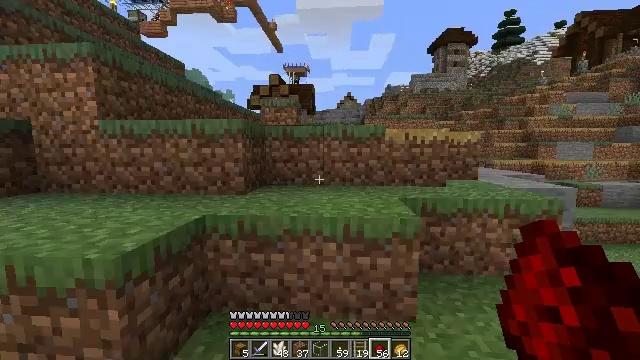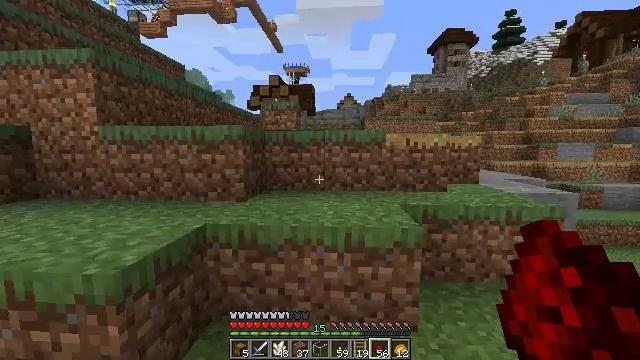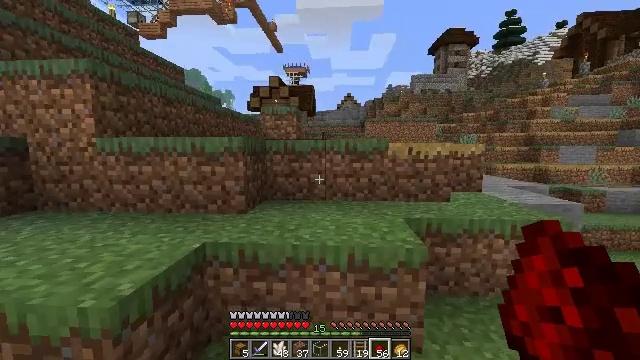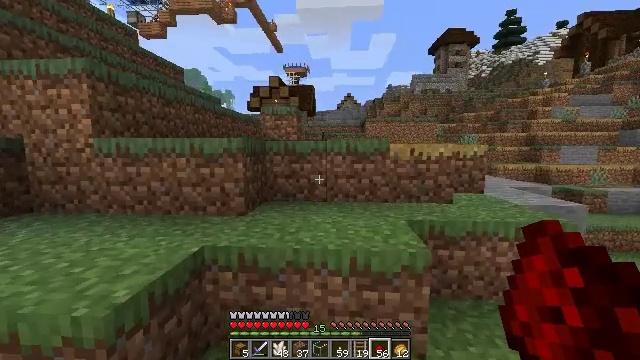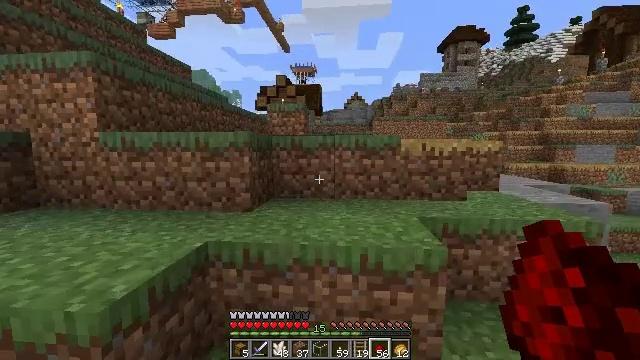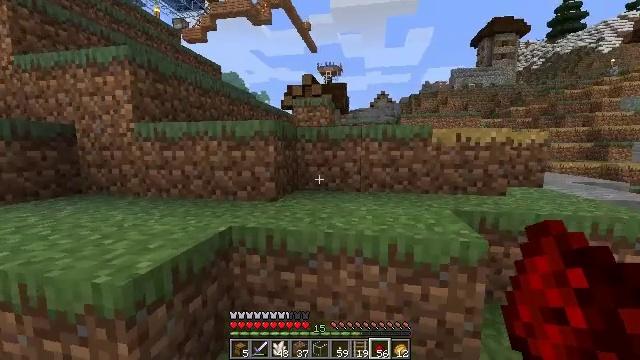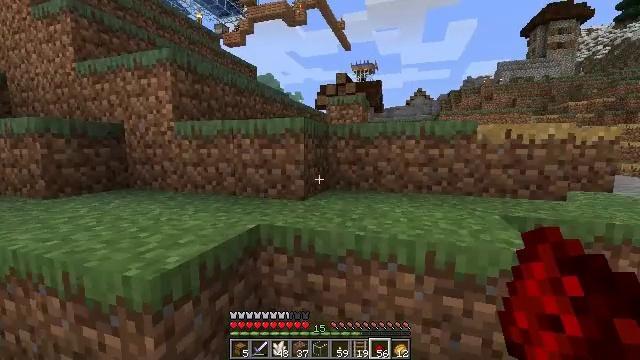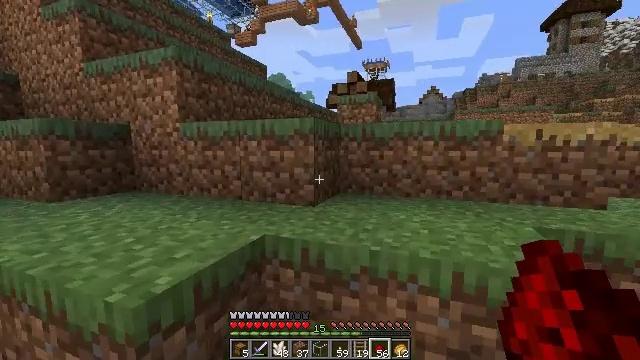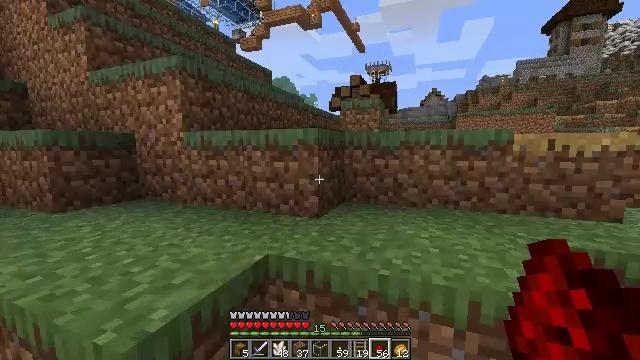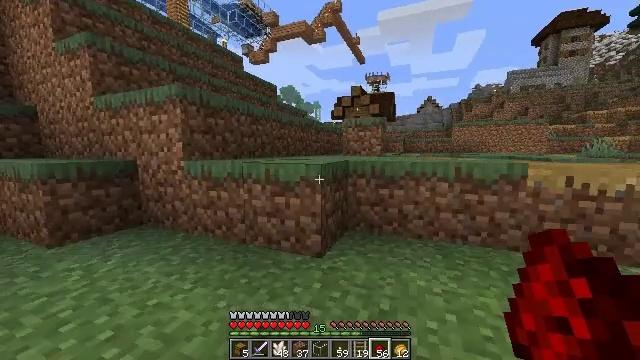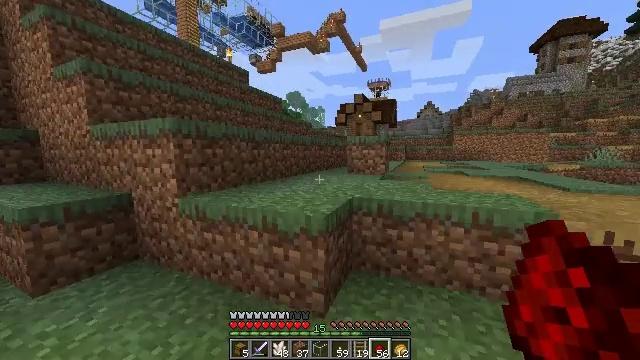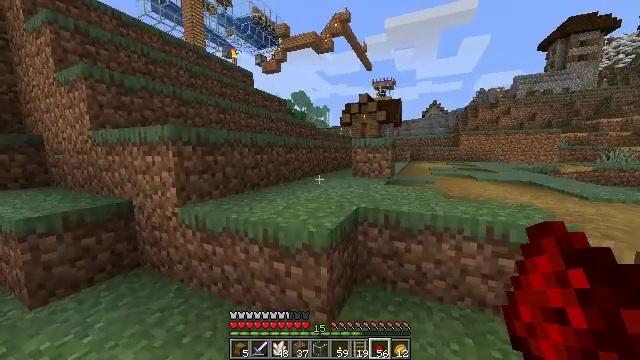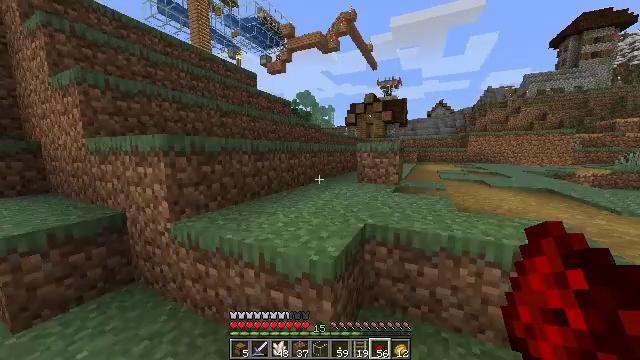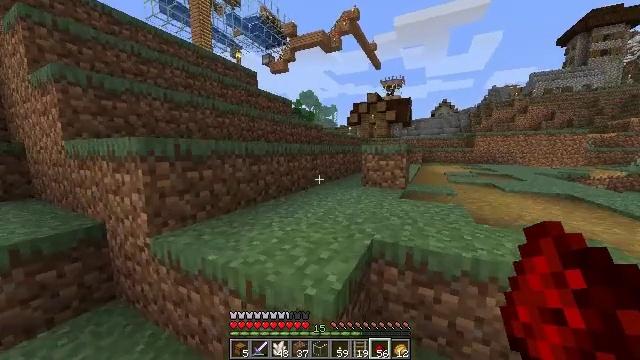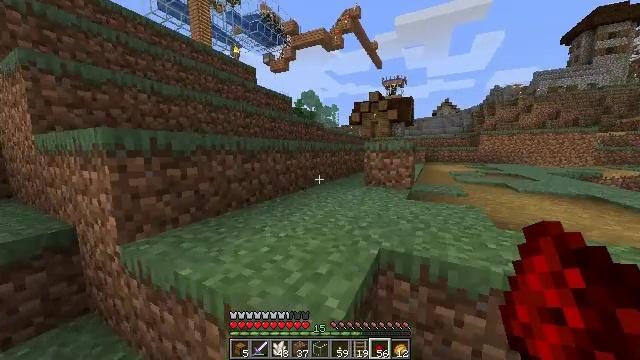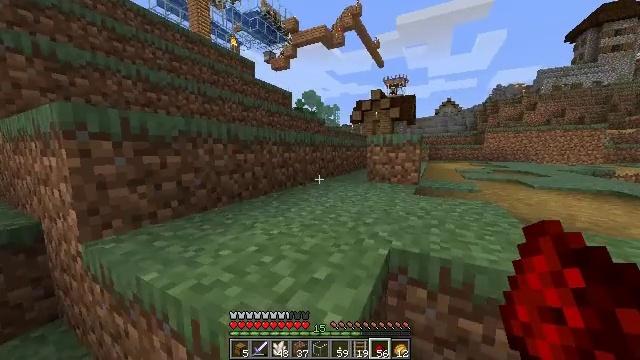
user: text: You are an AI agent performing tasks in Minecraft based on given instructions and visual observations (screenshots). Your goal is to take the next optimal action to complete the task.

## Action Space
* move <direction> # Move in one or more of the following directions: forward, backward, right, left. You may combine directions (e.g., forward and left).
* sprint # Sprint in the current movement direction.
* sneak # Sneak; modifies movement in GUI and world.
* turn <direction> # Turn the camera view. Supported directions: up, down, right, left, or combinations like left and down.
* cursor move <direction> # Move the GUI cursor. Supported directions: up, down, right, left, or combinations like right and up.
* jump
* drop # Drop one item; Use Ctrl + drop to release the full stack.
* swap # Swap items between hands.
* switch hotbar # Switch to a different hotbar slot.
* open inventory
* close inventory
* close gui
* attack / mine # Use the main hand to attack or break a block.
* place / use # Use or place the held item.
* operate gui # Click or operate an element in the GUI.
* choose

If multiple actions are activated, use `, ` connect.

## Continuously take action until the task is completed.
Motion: motion action
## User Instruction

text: Produce black dye using the crafting table.
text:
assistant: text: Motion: move forward, jump
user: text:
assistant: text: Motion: move forward, jump
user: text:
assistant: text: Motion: move forward, jump
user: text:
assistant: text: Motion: move forward, turn left, jump
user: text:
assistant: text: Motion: move forward, turn left, jump
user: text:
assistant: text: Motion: move forward, turn left, jump
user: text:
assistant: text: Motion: move forward, sprint, turn left, jump
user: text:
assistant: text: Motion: move forward, sprint, jump
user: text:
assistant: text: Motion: move forward, sprint, jump
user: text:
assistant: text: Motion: move forward, sprint, turn left, jump
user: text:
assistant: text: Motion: move forward, turn left, jump
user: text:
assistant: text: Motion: move forward, turn left, jump
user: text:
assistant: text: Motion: move forward, jump
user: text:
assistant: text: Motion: move forward, jump
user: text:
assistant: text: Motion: move forward, jump
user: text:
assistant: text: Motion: move forward, jump
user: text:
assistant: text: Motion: move forward, sprint, jump
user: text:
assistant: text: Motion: move forward, sprint, jump
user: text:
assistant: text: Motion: move forward, sprint, jump
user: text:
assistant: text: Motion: move forward, sprint, jump
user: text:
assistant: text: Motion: move forward, jump
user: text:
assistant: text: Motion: move forward, jump
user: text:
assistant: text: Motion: move forward, jump
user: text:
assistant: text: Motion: move forward, jump
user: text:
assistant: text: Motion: move forward, jump
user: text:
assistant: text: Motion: move forward, sprint, jump
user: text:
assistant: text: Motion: move forward, sprint, jump
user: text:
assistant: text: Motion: move forward, sprint, turn left, jump
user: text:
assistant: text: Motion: move forward, sprint, turn left, jump
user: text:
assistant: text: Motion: move forward, sprint, turn left, jump